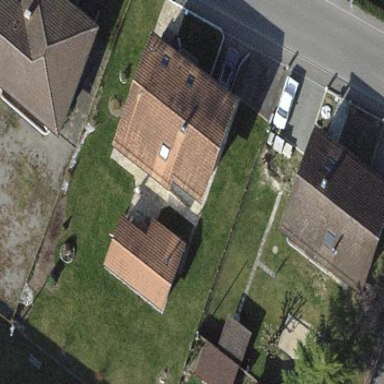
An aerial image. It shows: Detached building.